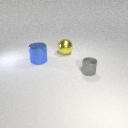
small gray metal cylinder in front of large blue metal cylinder